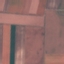
Land use / land cover: AnnualCrop